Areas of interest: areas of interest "Parking Lot"
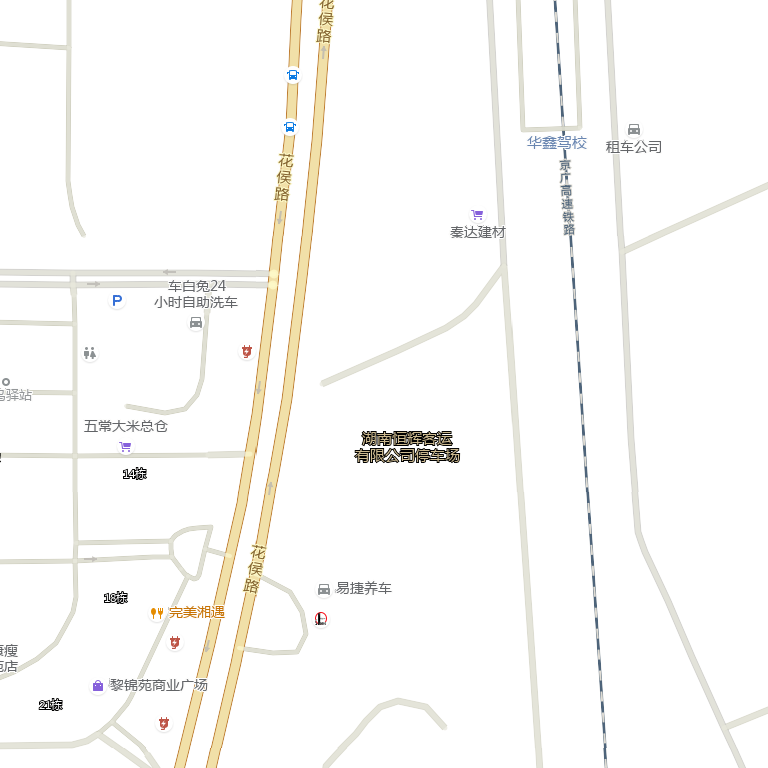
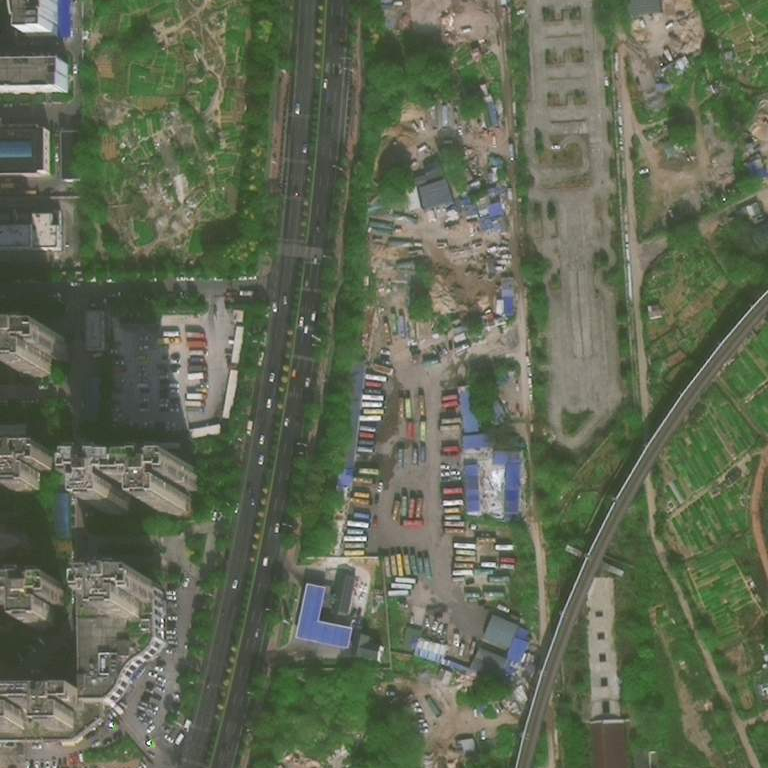